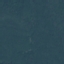
Land use / land cover class: Forest